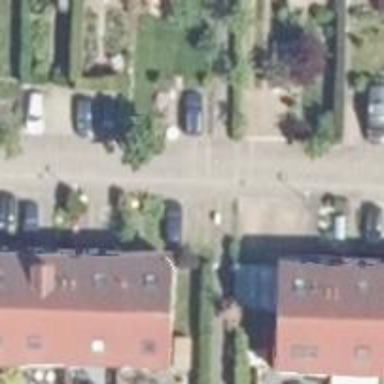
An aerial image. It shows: Living street.